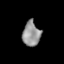
Tissue: lung
Cell type: Epithelial cells
Senescence score: 0.2354
Nuclear area (px): 429
Mean DAPI intensity: 147.019